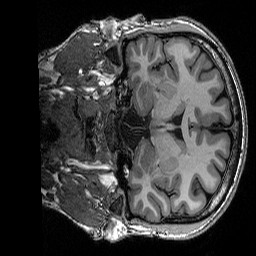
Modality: T1w
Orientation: coronal
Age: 38
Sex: male
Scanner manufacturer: siemens
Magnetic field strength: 3 T
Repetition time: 2.53 s
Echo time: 0.0033 s